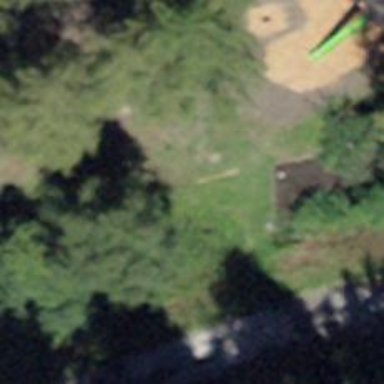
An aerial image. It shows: Playground area for leisure activities on the land.